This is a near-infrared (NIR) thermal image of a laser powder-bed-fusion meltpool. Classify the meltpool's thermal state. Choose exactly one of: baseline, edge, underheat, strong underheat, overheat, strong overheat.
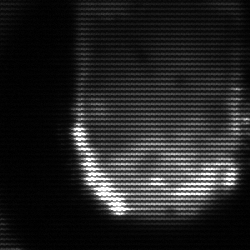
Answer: baseline